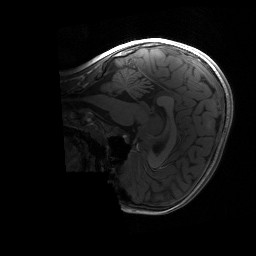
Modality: T1w
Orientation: sagittal
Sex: female
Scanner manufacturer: siemens
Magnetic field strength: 3 T
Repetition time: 1.9 s
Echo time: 0.00243 s